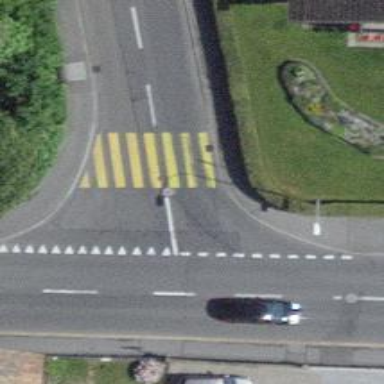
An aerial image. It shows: Pedestrian crossing with zebra markings on the footway.